【题型】填空题　【知识点】平面几何　【难度】easy
如图，半圆中长方形的宽是长的一半，半径为 3 厘米，则阴影部分的面积是\_\_\_\_\_\_平方厘米．

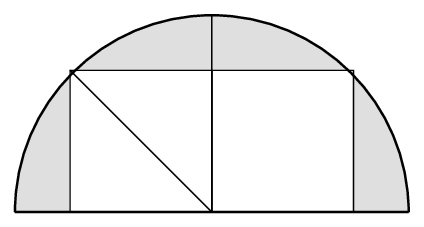
【解答】
\noindent \textbf{【答案】} $5.13$

\noindent \textbf{【分析】} 根据阴影部分面积等于半圆面积减去空白部分长方形的面积进行求解即可．

\noindent \textbf{【详解】} 解：因为长方形的宽是长的一半，
所以空白部分的长方形可以割补成一个边长为3的正方形，
所以阴影部分的面积为$\dfrac{1}{2}\times3.14\times3^2 - 3\times3 = 5.13$平方厘米，
故答案为：$5.13$．

\noindent \textbf{【点睛】} 本题主要考查了求不规则图形面积，正确利用转换法把用规则图形的面积表示出不规则图形的面积是解题的关键．

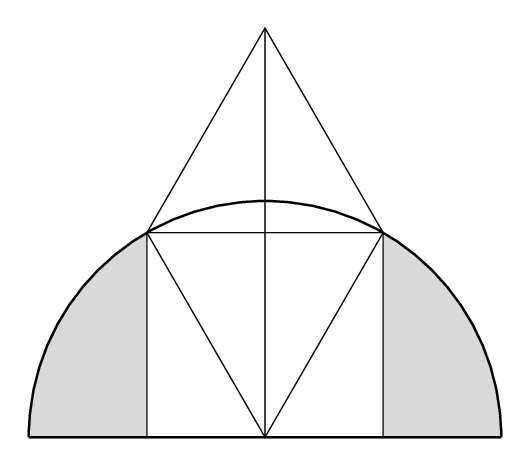